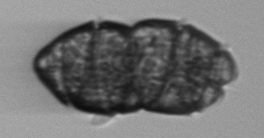
Label: Margalefidinium